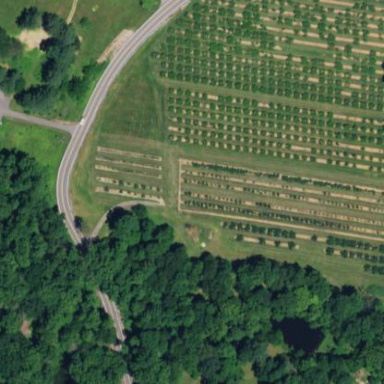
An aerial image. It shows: Orchard.